Question: I've seen other javascript charting libraries that supported grouped barcharts, of the sort in the image below. I've not seen this as an explicit option in chart.js's online editor.
Is it possible to do grouped bar charts of this sort in chart.js? Is it easy? Is there a template for it in their online editor?

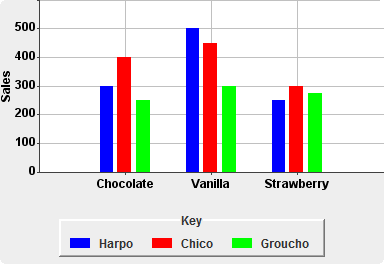
Answer: Yes, you can provide multiple data sets using the 'datasets' property, which is an array of containing groupings of values. Each data set contains a series of values in 'data' that correspond to the 'labels'.
See two slightly different examples below depending on your version of Chart.js.
---
### Chart.js v1.x
'''
var ctx = document.getElementById("myChart").getContext("2d");
var data = {
labels: ["Chocolate", "Vanilla", "Strawberry"],
datasets: [
{
label: "Blue",
fillColor: "blue",
data: [3,7,4]
},
{
label: "Red",
fillColor: "red",
data: [4,3,5]
},
{
label: "Green",
fillColor: "green",
data: [7,2,6]
}
]
};
var myBarChart = new Chart(ctx).Bar(data, { barValueSpacing: 20 });
'''
See <URL>.
---
### Chart.js v2.x
'''
var ctx = document.getElementById("myChart").getContext("2d");
var data = {
labels: ["Chocolate", "Vanilla", "Strawberry"],
datasets: [
{
label: "Blue",
backgroundColor: "blue",
data: [3,7,4]
},
{
label: "Red",
backgroundColor: "red",
data: [4,3,5]
},
{
label: "Green",
backgroundColor: "green",
data: [7,2,6]
}
]
};
var myBarChart = new Chart(ctx, {
type: 'bar',
data: data,
options: {
barValueSpacing: 20,
scales: {
yAxes: [{
ticks: {
min: 0,
}
}]
}
}
});
'''
See <URL>.